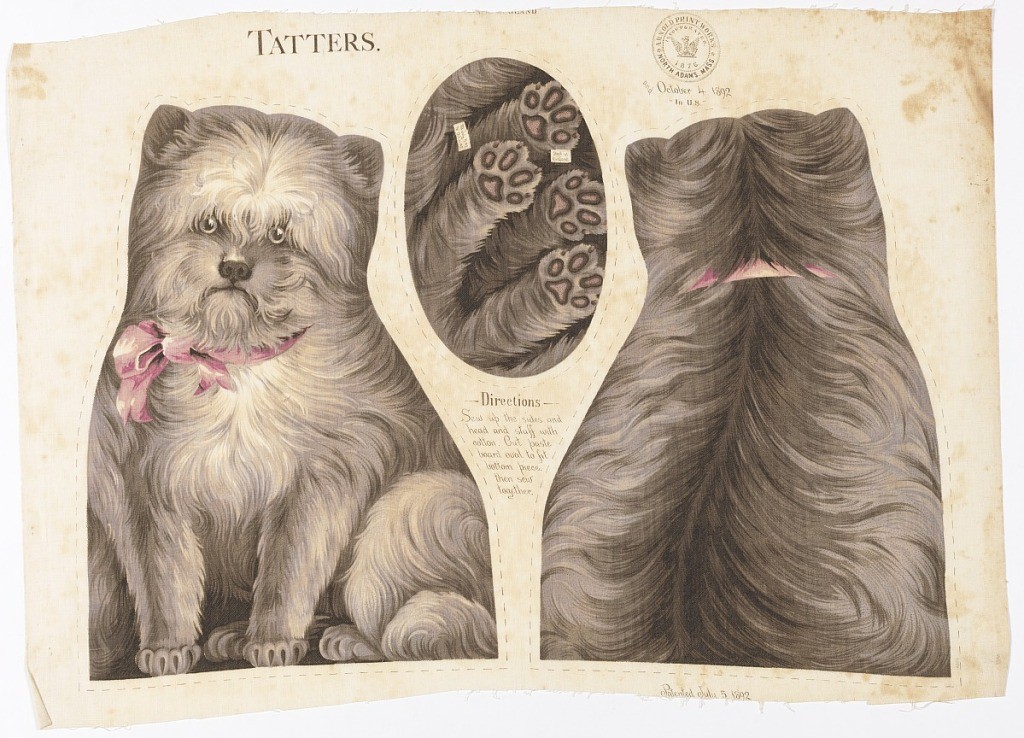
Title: Tatters
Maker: Arnold Print Works, North Adams, MA, USA
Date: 1892
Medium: cotton Technique: roller-printed on plain weave
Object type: Textile
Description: Printed panel, entitled "Tatters" with front, back and bottom views of a small dog wearing a bow, meant to be cut and sewn into a stuffed toy. Sewing instructions are printed in the center. "Arnold Print Works, North Adams, MA" is printed in the upper right corner.